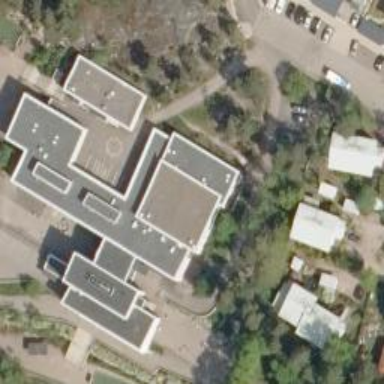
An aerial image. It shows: School building with flat roof.